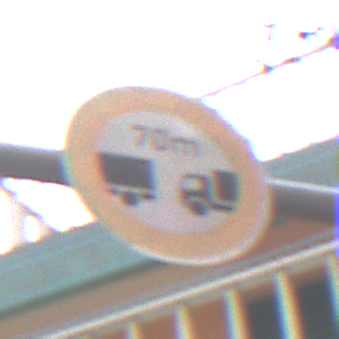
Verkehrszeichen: VerbotUnterschreitenMindestabstand
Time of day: Midday
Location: Outdoor (Urban)
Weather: Overcast
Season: NotSpecified
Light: Natural